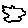
Label: cloud